Question: I am an iOS programming newbie (reading several books on the subject simultaneously) and I would like to develop a (yet another) word game.
Coming from Flash/Flex programming background I was first expecting the tiles to be best bundled as gif or png assets.
But then I have taken a look (by using iFunbox) at the popular word games (Lexulous, Wordament, Words with Friends, Ruzzle, ...) and is doing that:

That is none of the many apps I've looked at includes any letter pieces as images.
what would be the recommended approach (in Xcode 5 and with no additional SDKs like Cocos2d or Sparrow) to create a letter tile for a word game?
On a tile I'd like to have
- - -
When touched I'd like to make the tile a bit larger and add a shadow underneath it.
Should my tile class be a 'UIView' (can they be dragged around, grow and have shadows?)
Should I use a .nib file for the tile?
For dragging I have found a good suggestions already: <URL>
But what I really would like to know here is: if 'UIView' would make a good tile (performance- and feature-wise) or should I go for another base class (like maybe some shapes)?
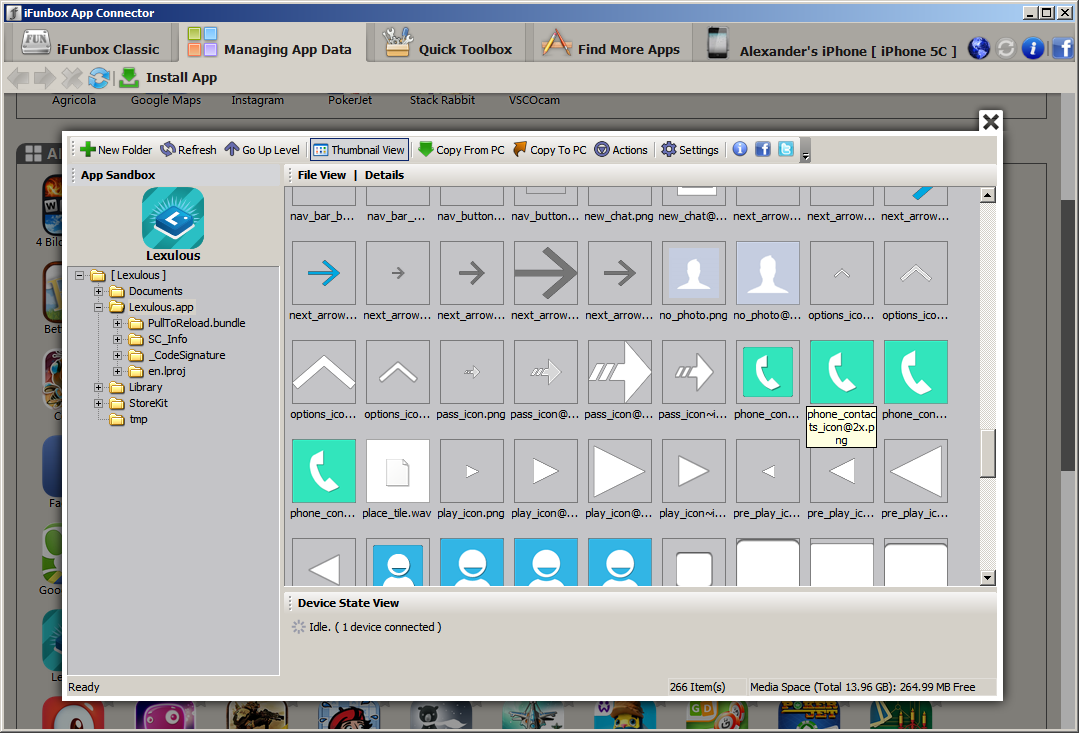
Answer: Yes UIView would be a good container.
Create a subclass of UIView, say TileView, put in some labels, image view and a button over it, override buttons UIControlEventTouchDown, UIControlEventTouchUpInside, UIControlEventTouchDragInside events to help U navigate the view in its parent. Put the TileView in some container (your view controller view or where U would like it to be) and this is basically it.
'''
-(void)btnPressed:(id)sender withEvent:(UIEvent *) event
{
CGPoint point = [[[event allTouches] anyObject] locationInView:self.view];
dx = 0;
dy = 0;
oldPoint = point;
}
-(void)btnRelesed:(id)sender
{
// stop moving code
}
-(void)btnDragged:(id)sender withEvent:(UIEvent *)event
{
CGPoint point = [[[event allTouches] anyObject] locationInView:self.view];
dx = point.x - oldPoint.x;
dy = point.y - oldPoint.y;
oldPoint = point;
// set tile view center position using
CGPoint ptCenter;
ptCenter = self.view.center;
ptCenter.x = ptCenter.x + dx;
ptCenter.y = ptCenter.y + dy;
self.view.center = ptCenter;
}
'''
self.view is your TileView and its self.view cause U have ovrriden UIView class ;)